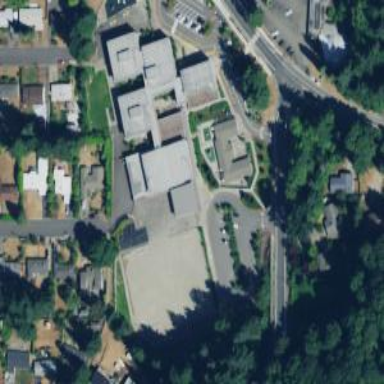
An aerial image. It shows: School building.